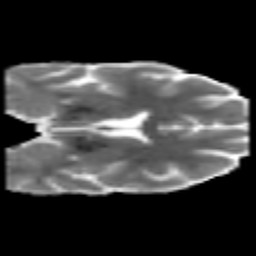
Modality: MD
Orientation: coronal
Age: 23
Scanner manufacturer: philips
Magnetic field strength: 3 T
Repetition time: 7.742 s
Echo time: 0.1219 s